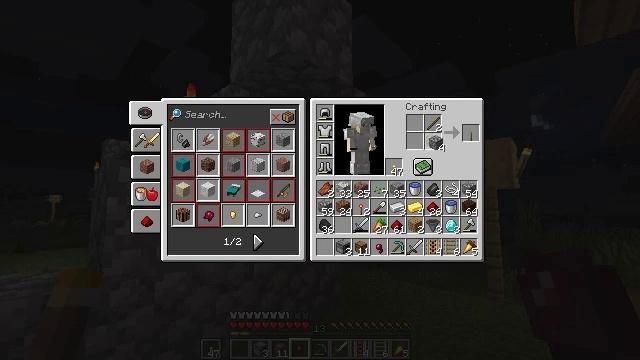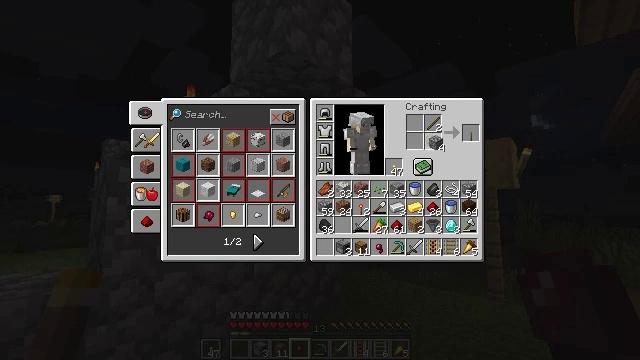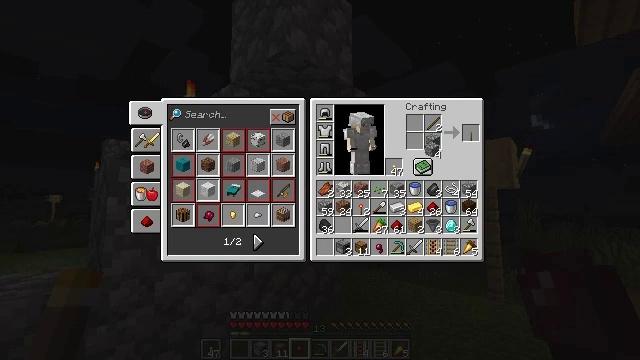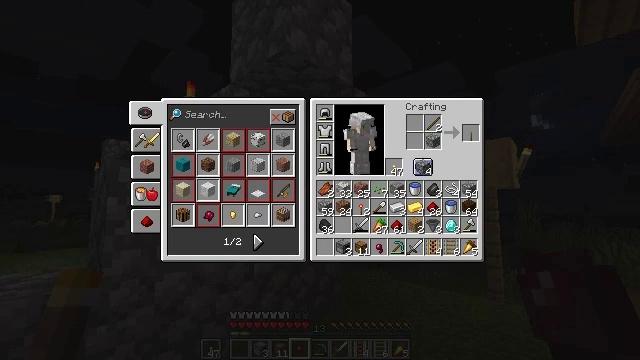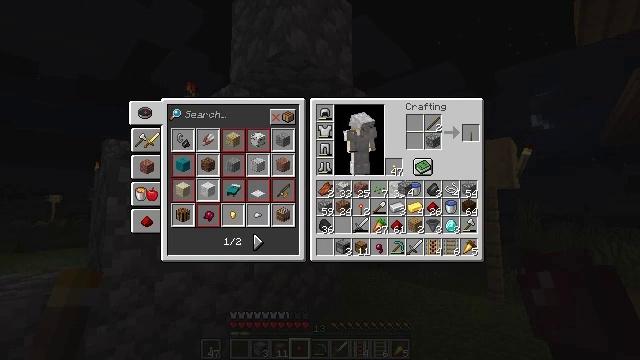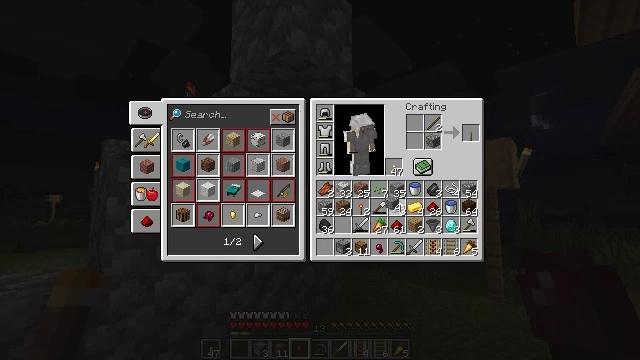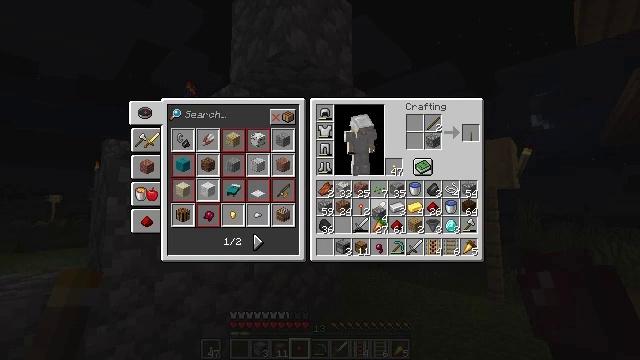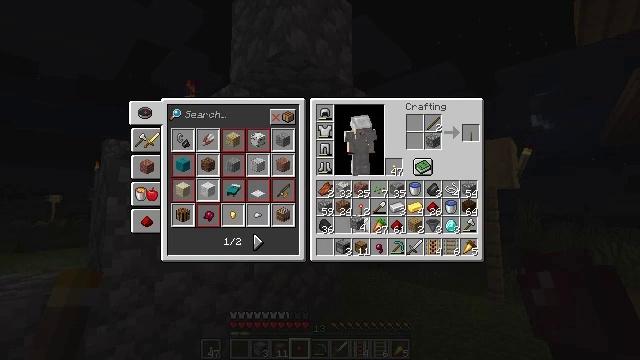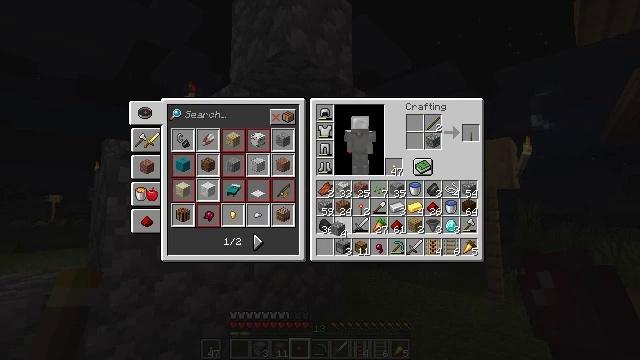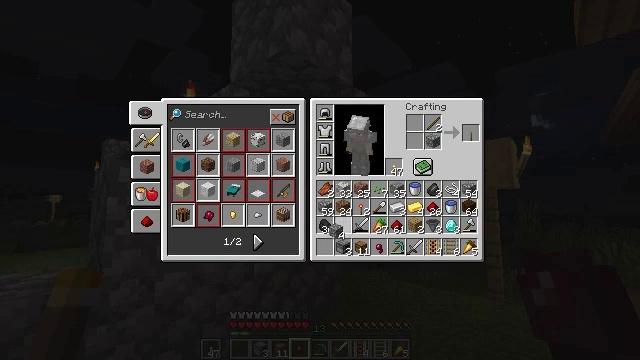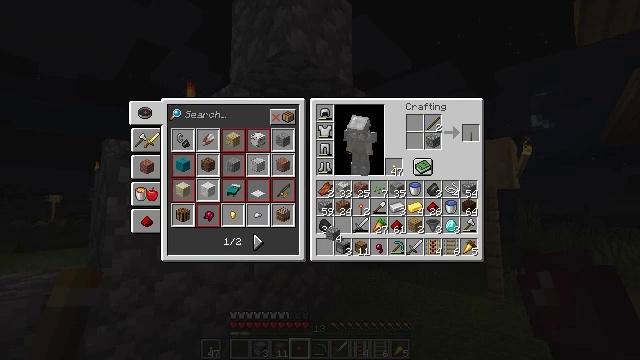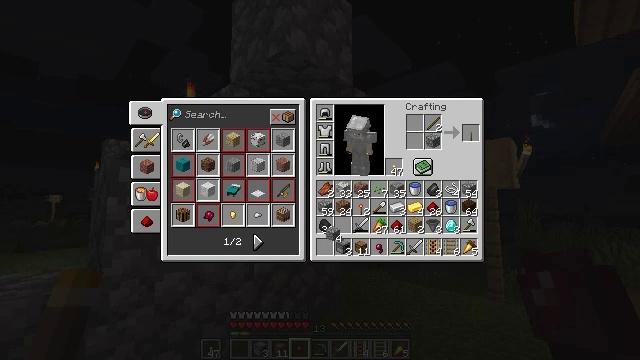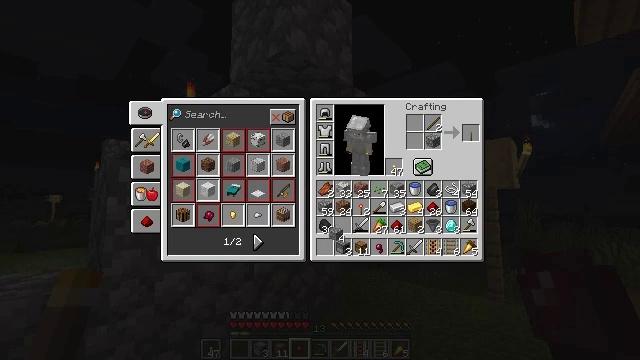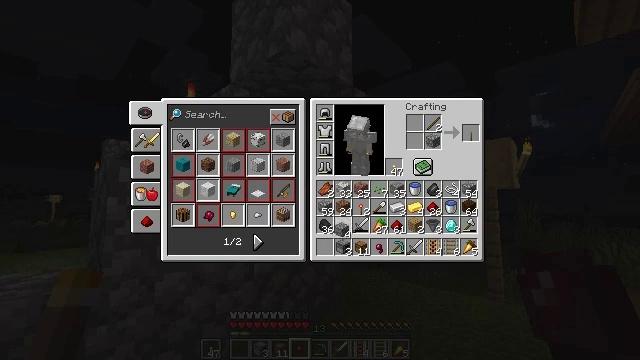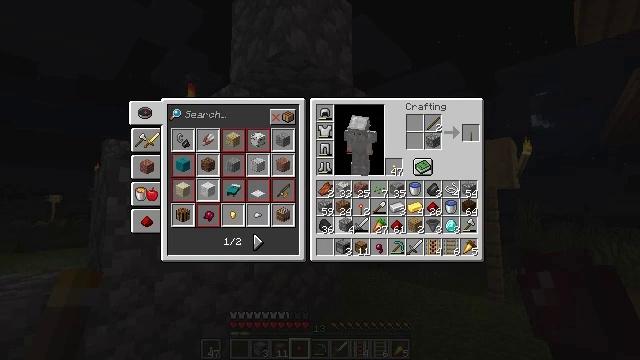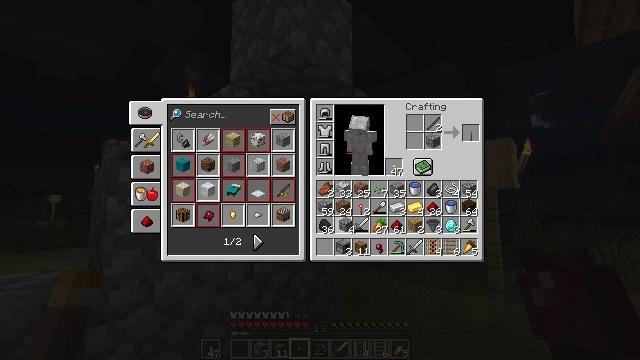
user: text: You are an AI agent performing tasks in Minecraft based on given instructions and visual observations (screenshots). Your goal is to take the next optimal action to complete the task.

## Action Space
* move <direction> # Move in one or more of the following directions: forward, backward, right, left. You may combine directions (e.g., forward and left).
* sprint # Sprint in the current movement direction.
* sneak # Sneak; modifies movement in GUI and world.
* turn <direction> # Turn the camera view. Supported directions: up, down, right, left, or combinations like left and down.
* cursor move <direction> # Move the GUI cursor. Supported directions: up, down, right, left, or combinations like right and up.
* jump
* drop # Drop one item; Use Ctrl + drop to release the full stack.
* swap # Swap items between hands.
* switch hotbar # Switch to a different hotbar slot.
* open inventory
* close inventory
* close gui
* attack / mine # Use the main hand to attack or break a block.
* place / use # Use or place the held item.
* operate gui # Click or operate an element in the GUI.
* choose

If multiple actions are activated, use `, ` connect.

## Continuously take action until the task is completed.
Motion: motion action
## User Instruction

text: Make a lever in the crafting table.
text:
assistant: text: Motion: use / place
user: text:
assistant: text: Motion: turn down
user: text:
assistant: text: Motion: turn left and down
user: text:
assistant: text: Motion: turn left and down
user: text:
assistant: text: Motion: turn left and down
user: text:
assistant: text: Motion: turn left and down
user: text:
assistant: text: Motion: turn left and down
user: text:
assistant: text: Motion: turn left
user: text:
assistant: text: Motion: no_op
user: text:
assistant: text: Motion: no_op
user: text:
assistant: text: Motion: no_op
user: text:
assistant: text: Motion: no_op
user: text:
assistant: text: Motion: no_op
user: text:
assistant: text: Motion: no_op
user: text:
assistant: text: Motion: no_op
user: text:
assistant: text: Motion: no_op
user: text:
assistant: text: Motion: no_op
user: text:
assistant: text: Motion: attack / mine
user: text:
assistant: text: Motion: attack / mine
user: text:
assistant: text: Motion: no_op
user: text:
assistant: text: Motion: no_op
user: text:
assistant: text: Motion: no_op
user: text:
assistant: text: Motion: turn right and up
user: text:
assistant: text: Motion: turn right and up
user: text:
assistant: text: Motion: turn right and up
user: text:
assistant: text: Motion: sneak, turn up
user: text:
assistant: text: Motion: sneak, turn up
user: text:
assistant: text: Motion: sneak, turn up
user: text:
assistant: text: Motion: sneak
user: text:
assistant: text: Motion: sneak